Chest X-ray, PA view. Patient: 65 years old, sex F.
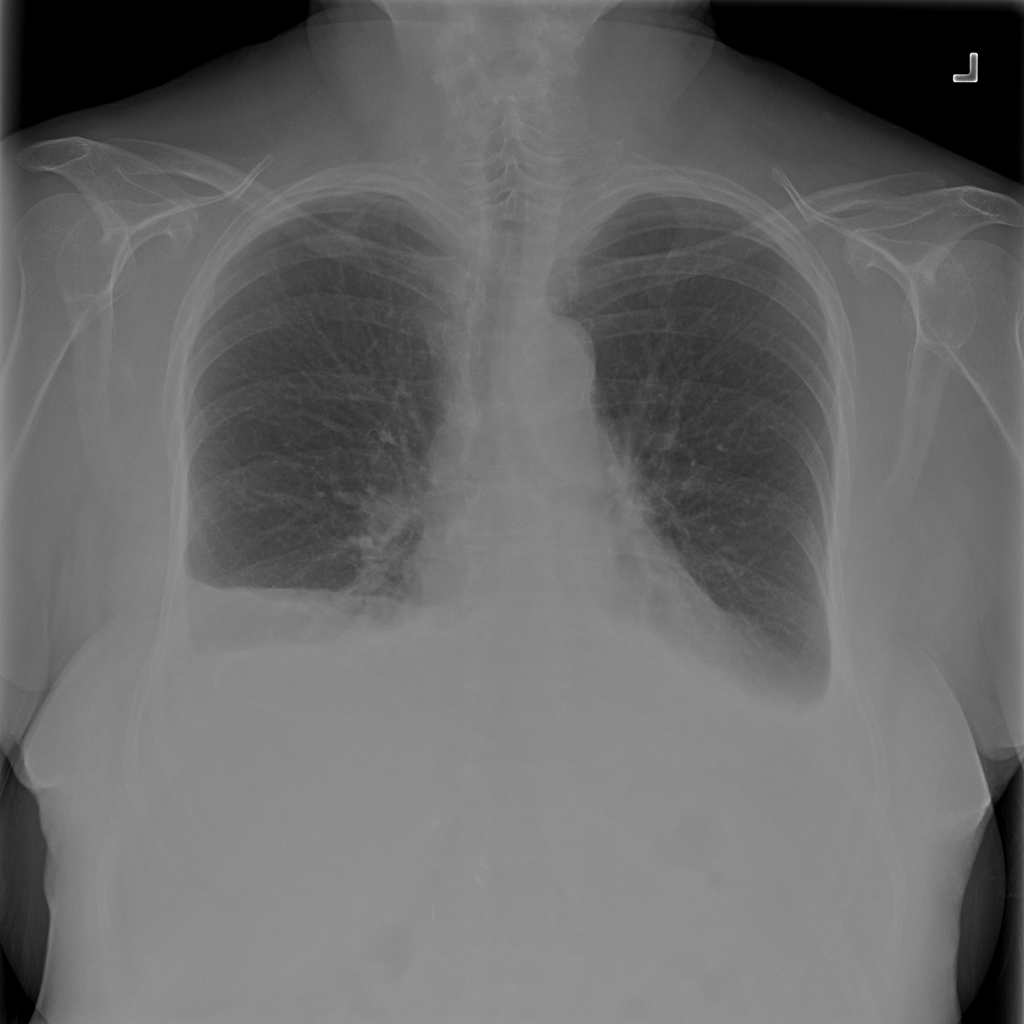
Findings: No Finding